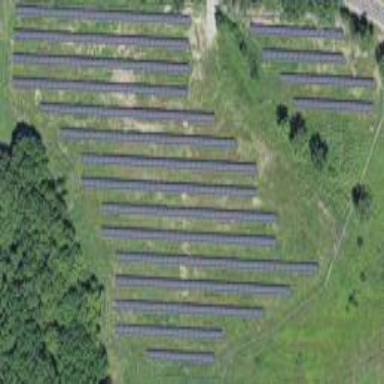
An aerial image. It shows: Solar power plant with photovoltaic technology generating electricity. The plant is enclosed by fence.